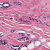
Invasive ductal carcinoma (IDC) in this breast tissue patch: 1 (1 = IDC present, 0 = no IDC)